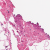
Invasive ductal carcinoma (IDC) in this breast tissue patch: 0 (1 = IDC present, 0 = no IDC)